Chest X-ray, AP view. Patient: 58 years old, sex F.
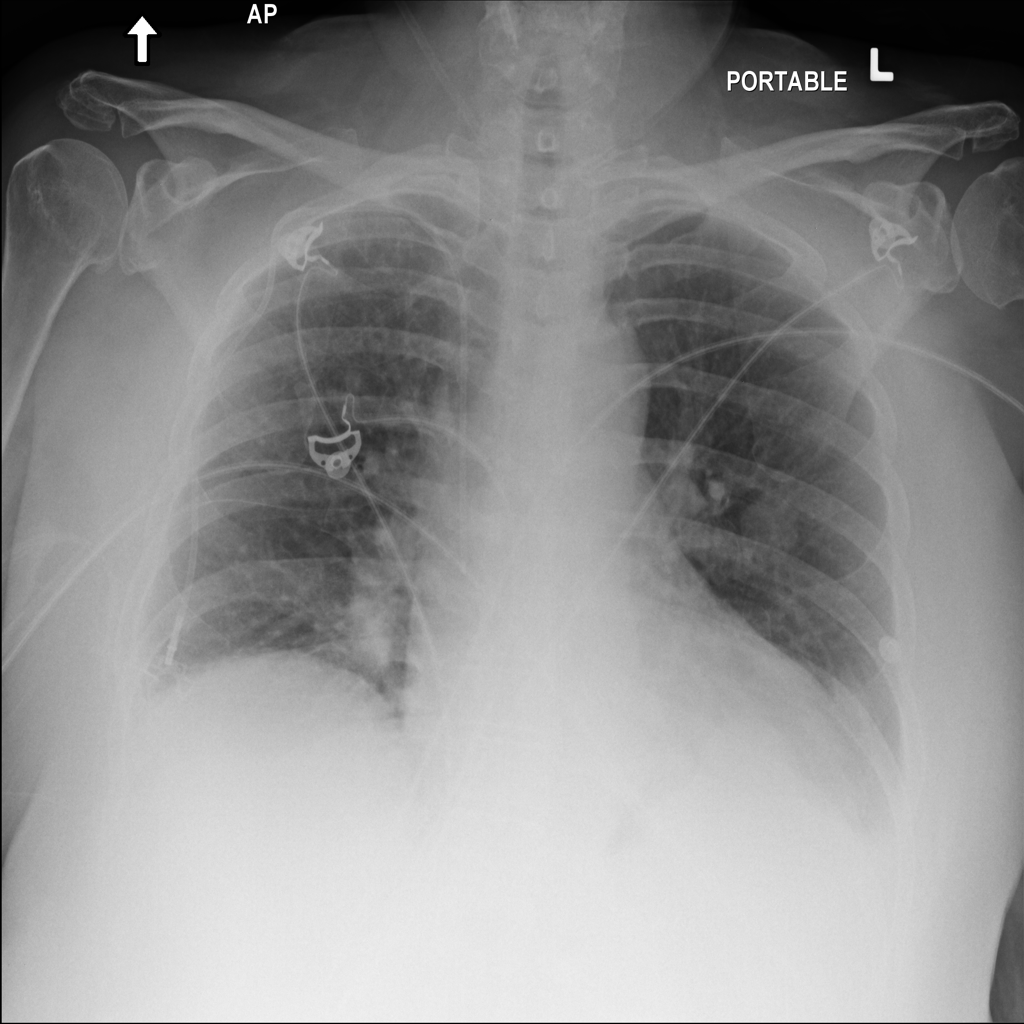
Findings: Consolidation, Effusion